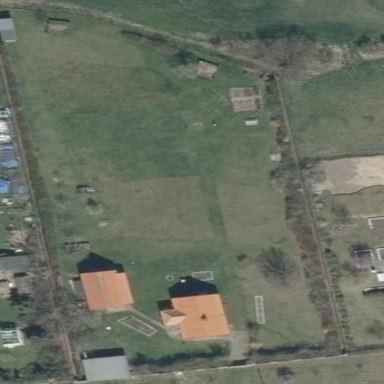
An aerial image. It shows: Fence.